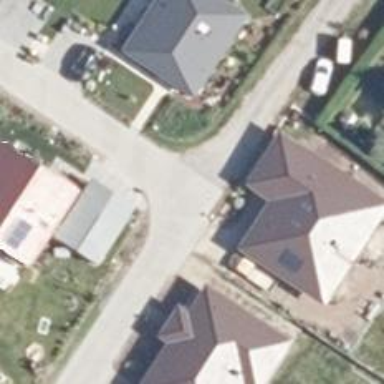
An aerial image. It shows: Residential road.